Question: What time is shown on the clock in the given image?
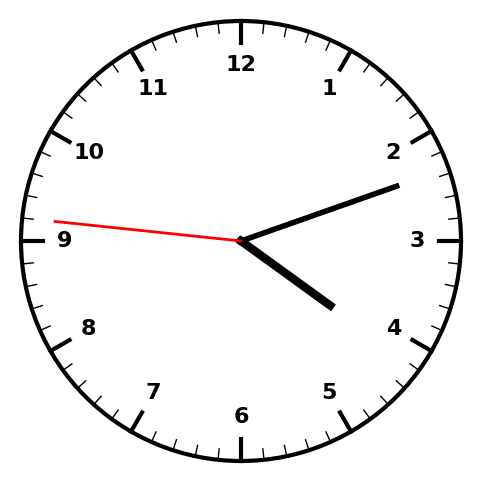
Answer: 04:11:46